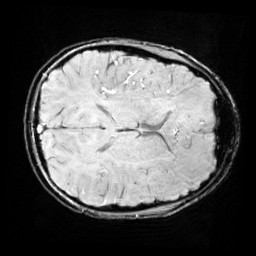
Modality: SWI
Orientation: axial
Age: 11
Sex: male
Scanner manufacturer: siemens
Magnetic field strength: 3 T
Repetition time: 0.027 s
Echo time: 0.02 s